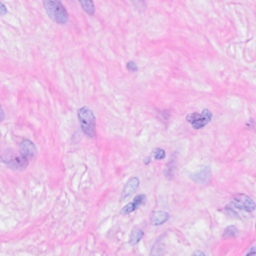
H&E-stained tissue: Breast